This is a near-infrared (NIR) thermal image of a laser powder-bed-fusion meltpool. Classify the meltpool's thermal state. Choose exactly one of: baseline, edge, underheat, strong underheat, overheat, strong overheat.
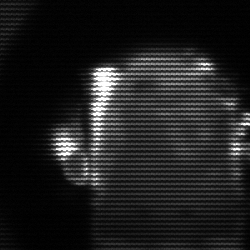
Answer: baseline